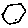
Label: hexagon